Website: crate-barrel
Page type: newsletter-management
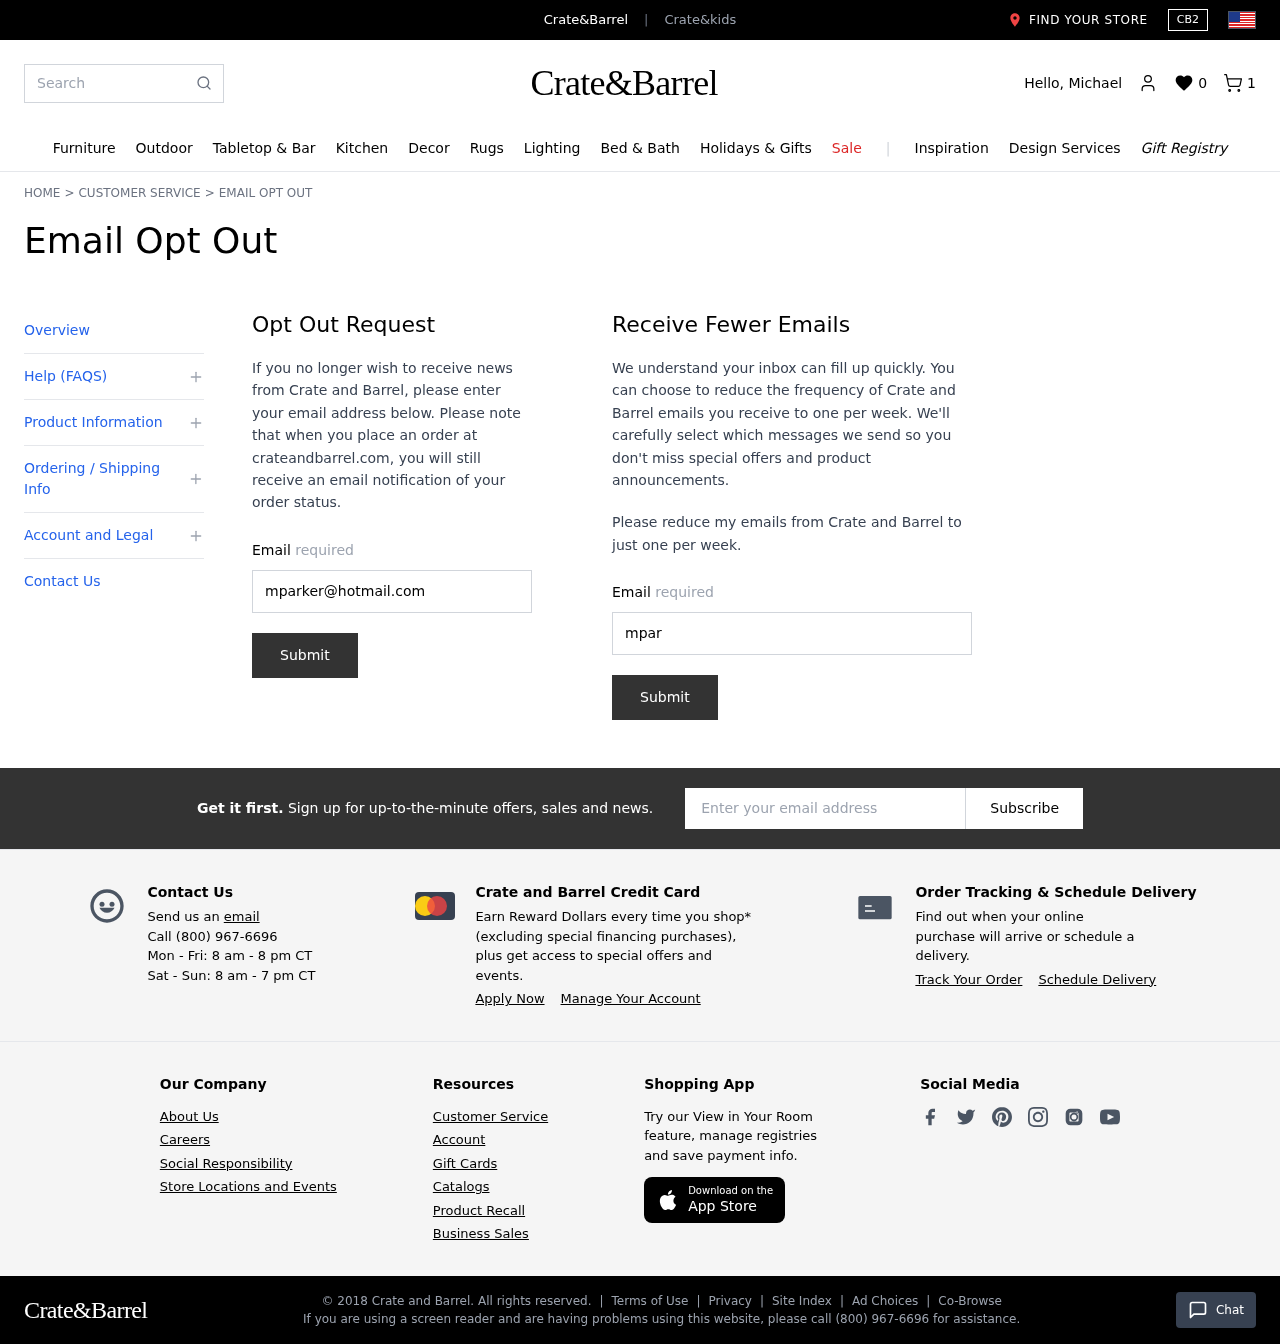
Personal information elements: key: PII_EMAIL
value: mparker@hotmail.com
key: PII_EMAIL2
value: mparker@hotmail.com
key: PII_EMAIL3
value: mparker@hotmail.com
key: PII_FIRSTNAME
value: Michael
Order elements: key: ORDER_NUM_ITEMS
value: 1
Search elements: key: HEADER_SEARCH
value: Search
Other elements: key: WISHLIST_COUNT
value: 0